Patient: sex M, age 38
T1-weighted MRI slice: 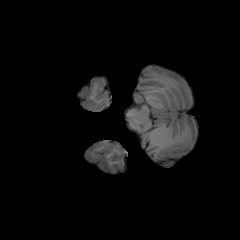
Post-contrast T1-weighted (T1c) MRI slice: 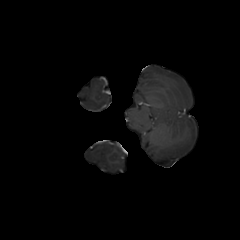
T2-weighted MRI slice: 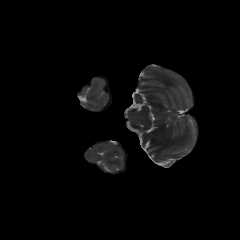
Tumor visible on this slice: no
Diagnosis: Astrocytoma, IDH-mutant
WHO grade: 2